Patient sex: M
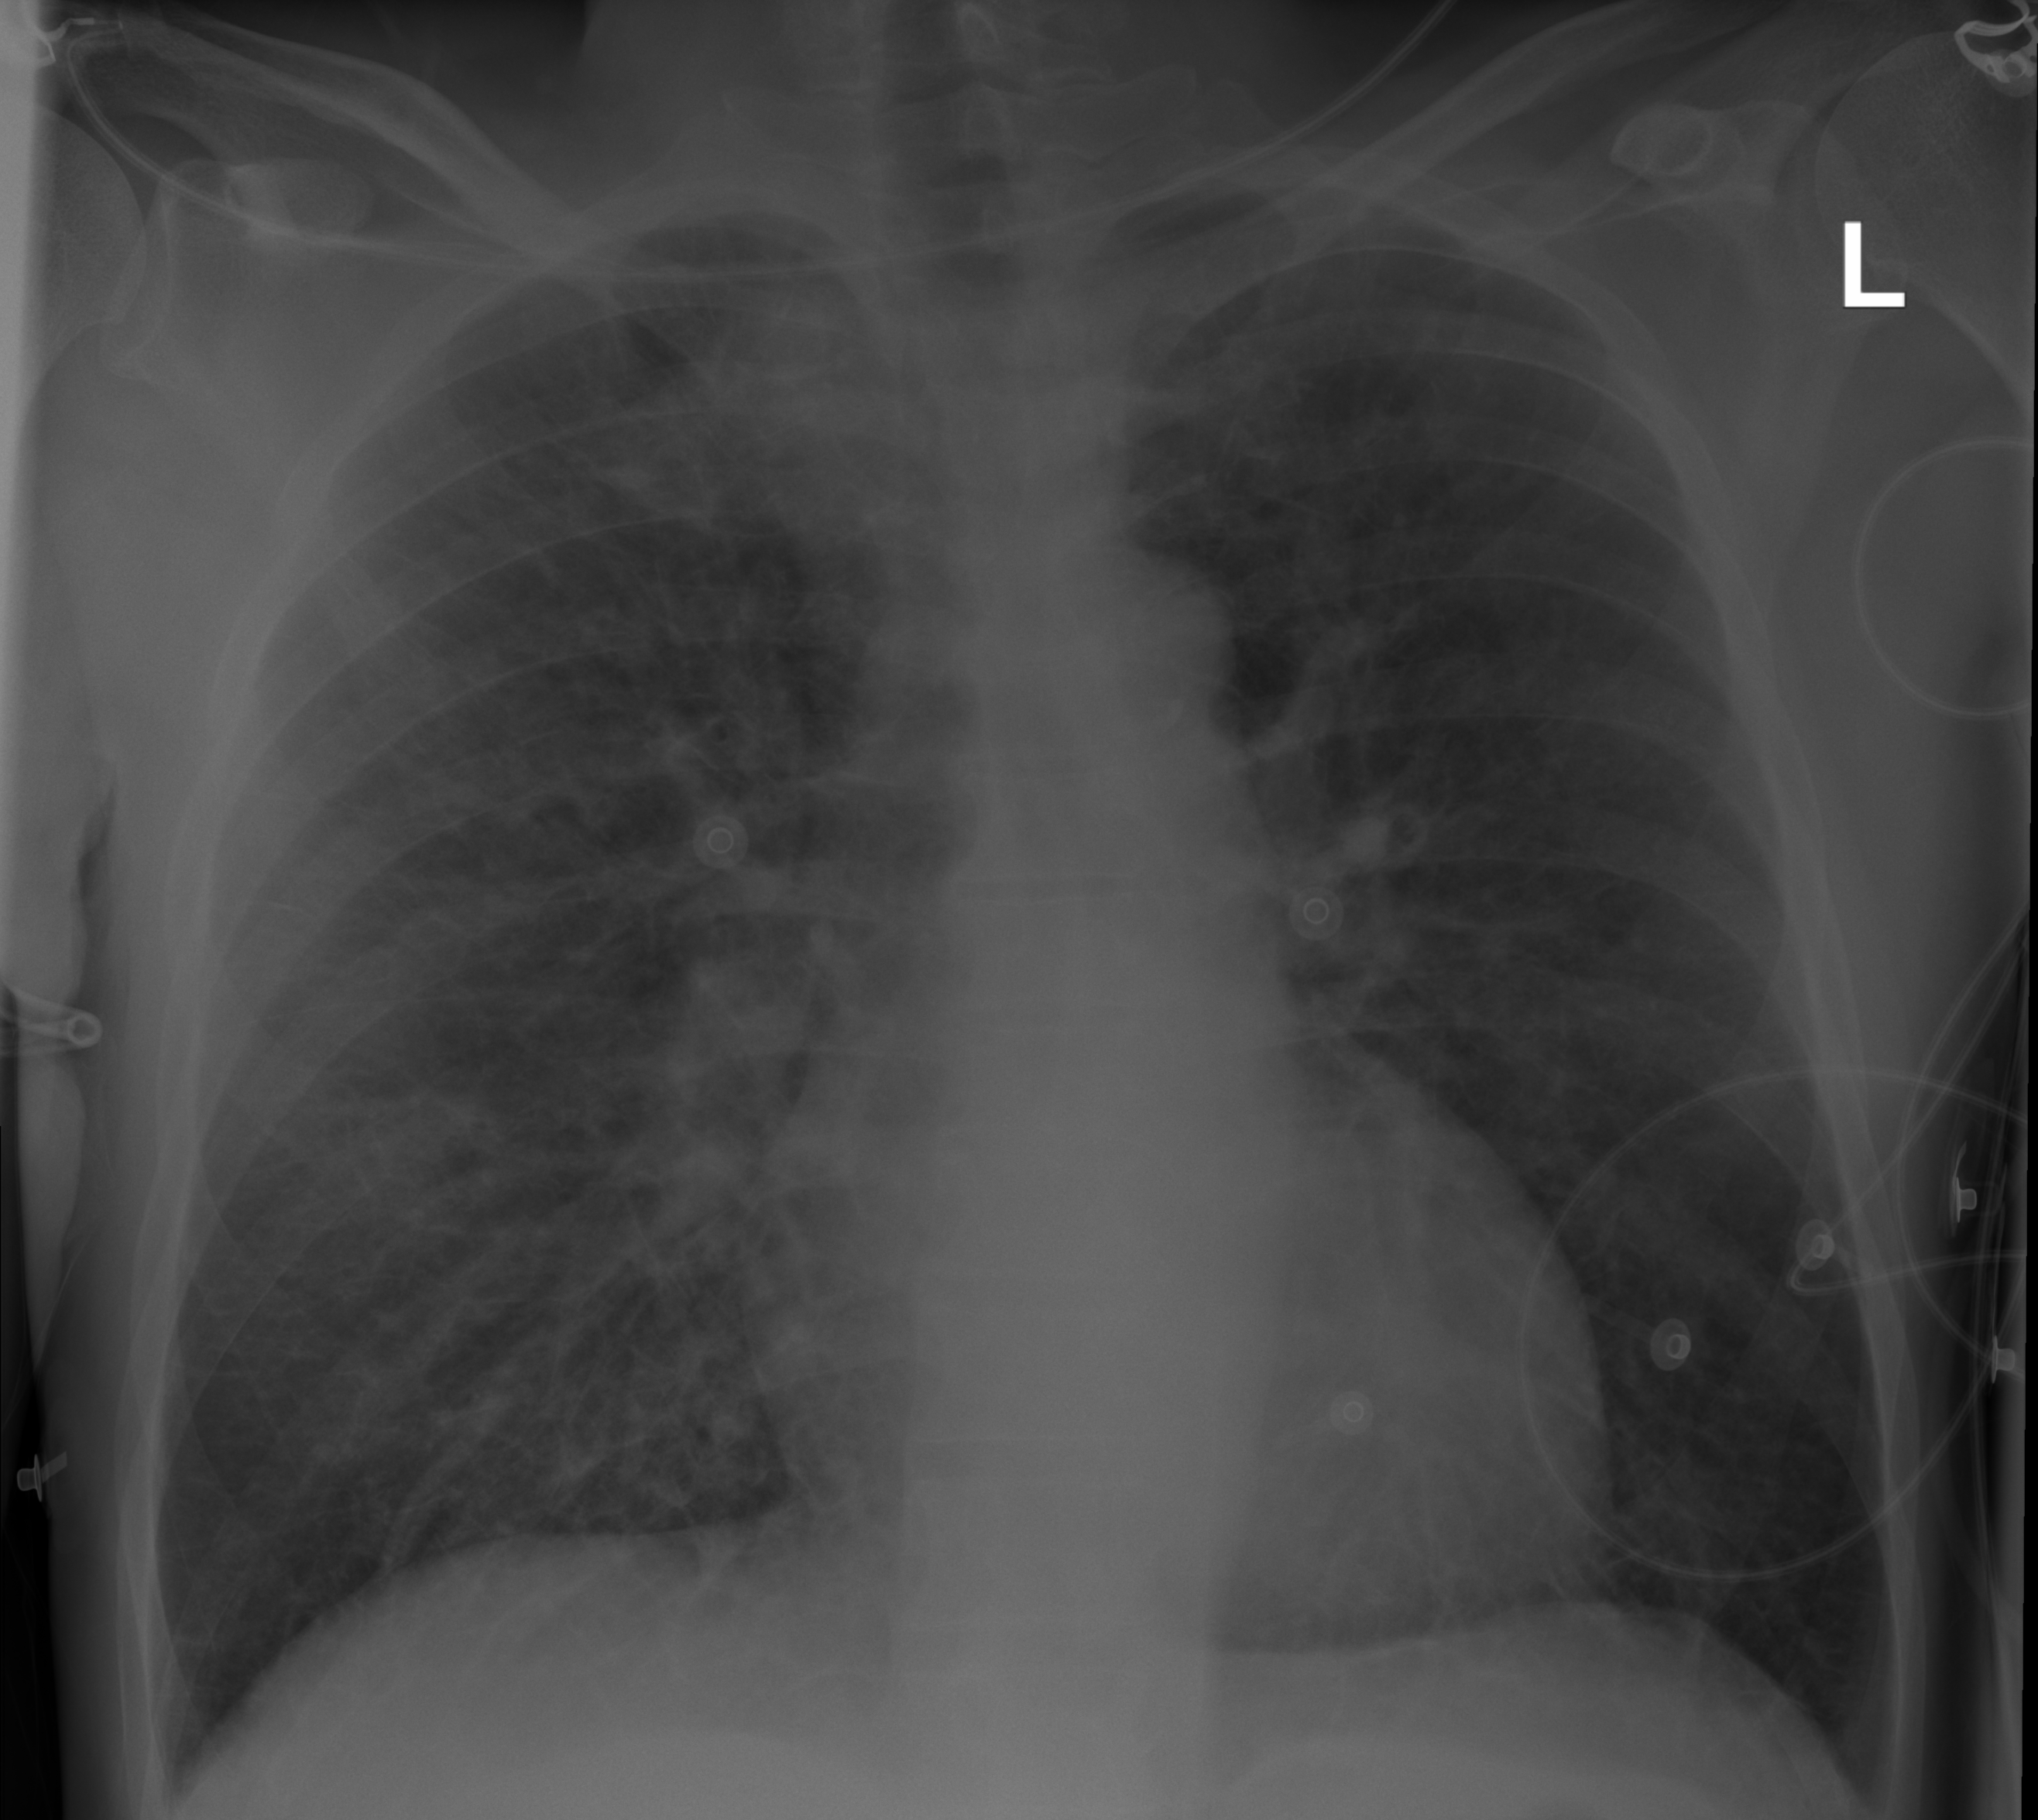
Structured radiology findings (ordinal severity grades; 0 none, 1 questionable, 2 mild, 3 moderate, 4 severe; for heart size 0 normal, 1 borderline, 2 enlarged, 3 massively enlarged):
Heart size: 2
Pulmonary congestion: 3
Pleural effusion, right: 0
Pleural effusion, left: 0
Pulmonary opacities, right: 0
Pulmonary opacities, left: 0
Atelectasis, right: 0
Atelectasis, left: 0